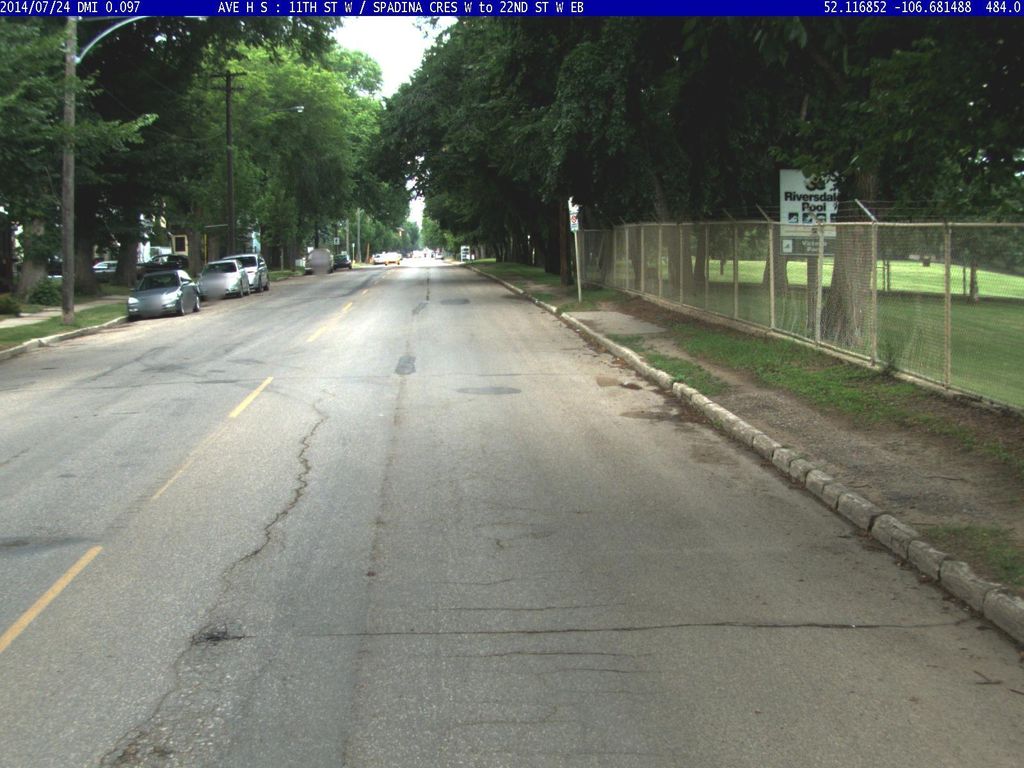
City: saskatoon